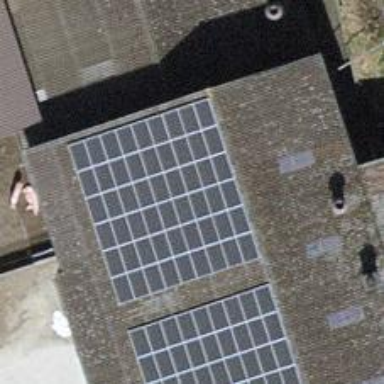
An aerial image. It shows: Solar power generator with photovoltaic panels.